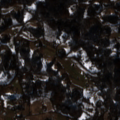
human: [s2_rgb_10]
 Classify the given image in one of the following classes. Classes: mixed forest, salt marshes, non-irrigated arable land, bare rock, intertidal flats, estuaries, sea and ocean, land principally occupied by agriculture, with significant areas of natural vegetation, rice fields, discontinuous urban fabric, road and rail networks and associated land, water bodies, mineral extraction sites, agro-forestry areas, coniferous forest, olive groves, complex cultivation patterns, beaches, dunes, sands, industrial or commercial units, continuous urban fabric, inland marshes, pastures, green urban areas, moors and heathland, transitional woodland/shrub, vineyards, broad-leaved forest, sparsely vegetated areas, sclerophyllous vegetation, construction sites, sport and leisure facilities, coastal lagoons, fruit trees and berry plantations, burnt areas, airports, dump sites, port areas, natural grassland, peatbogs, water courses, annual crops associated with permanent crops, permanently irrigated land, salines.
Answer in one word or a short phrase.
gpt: land principally occupied by agriculture, with significant areas of natural vegetation, broad-leaved forest